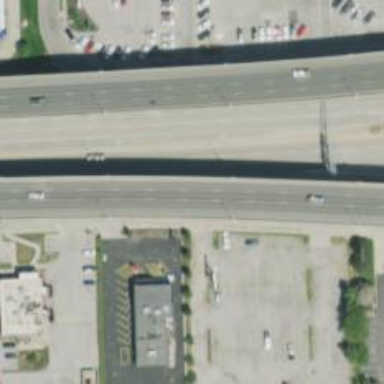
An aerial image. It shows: Viaduct bridge over motorway.